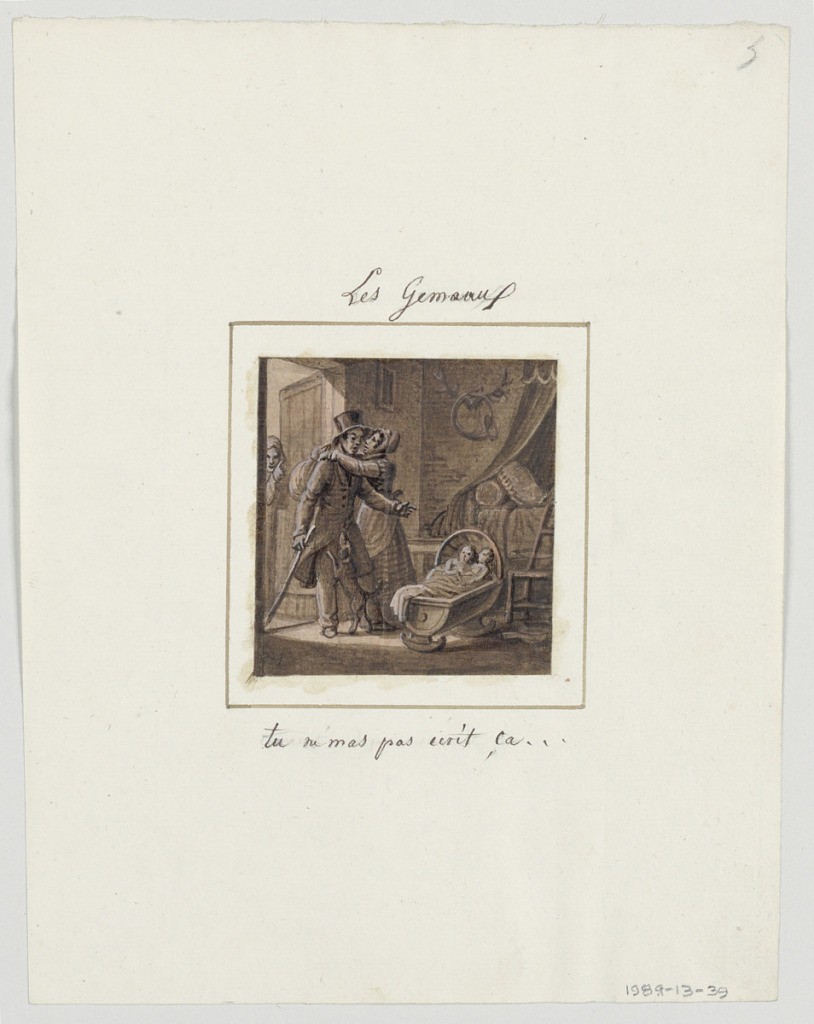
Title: Design for a Painted Porcelain Plate, Les Gémeaux (Gemini) from the Le Zodiaque Travesti (The Farcical Zodiac) Service
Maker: Jean Charles Develly, French, 1783 - 1849
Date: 1824
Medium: Pen and brown, black ink, brush and brown, black wash, pink, tan watercolor, white gouache, graphite on cream laid paper mounted on cream laid paper, ruled border in pen and brown ink
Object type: Drawing
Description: Design for a painted porcelain plate, square format. Setting is a house interior with bed in niche, right background, and open door, left middleground. Figure of a husband, in doorway, arrives home from a trip and is greated by his wife and small dog.  He points to a cradle, center foreground, that holds two babies.  He exclaims to his wife, "you did not tell me about that."